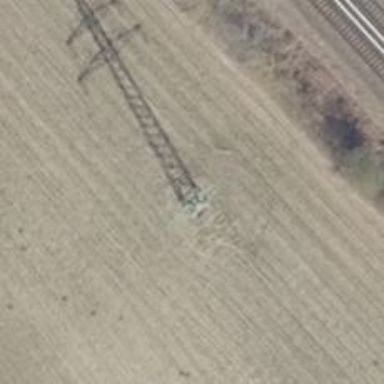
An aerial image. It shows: Power tower.